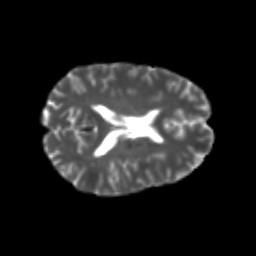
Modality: T2w
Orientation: axial
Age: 24
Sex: male
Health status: healthy
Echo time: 0.074 s